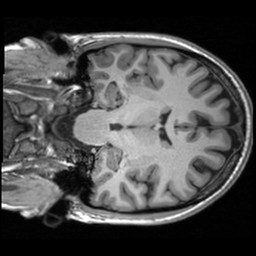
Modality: T1w
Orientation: coronal